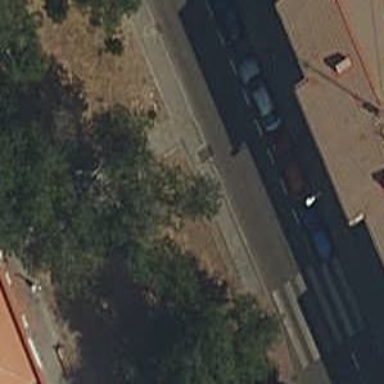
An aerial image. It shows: Bench.